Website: bh-photo
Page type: customer-info-address
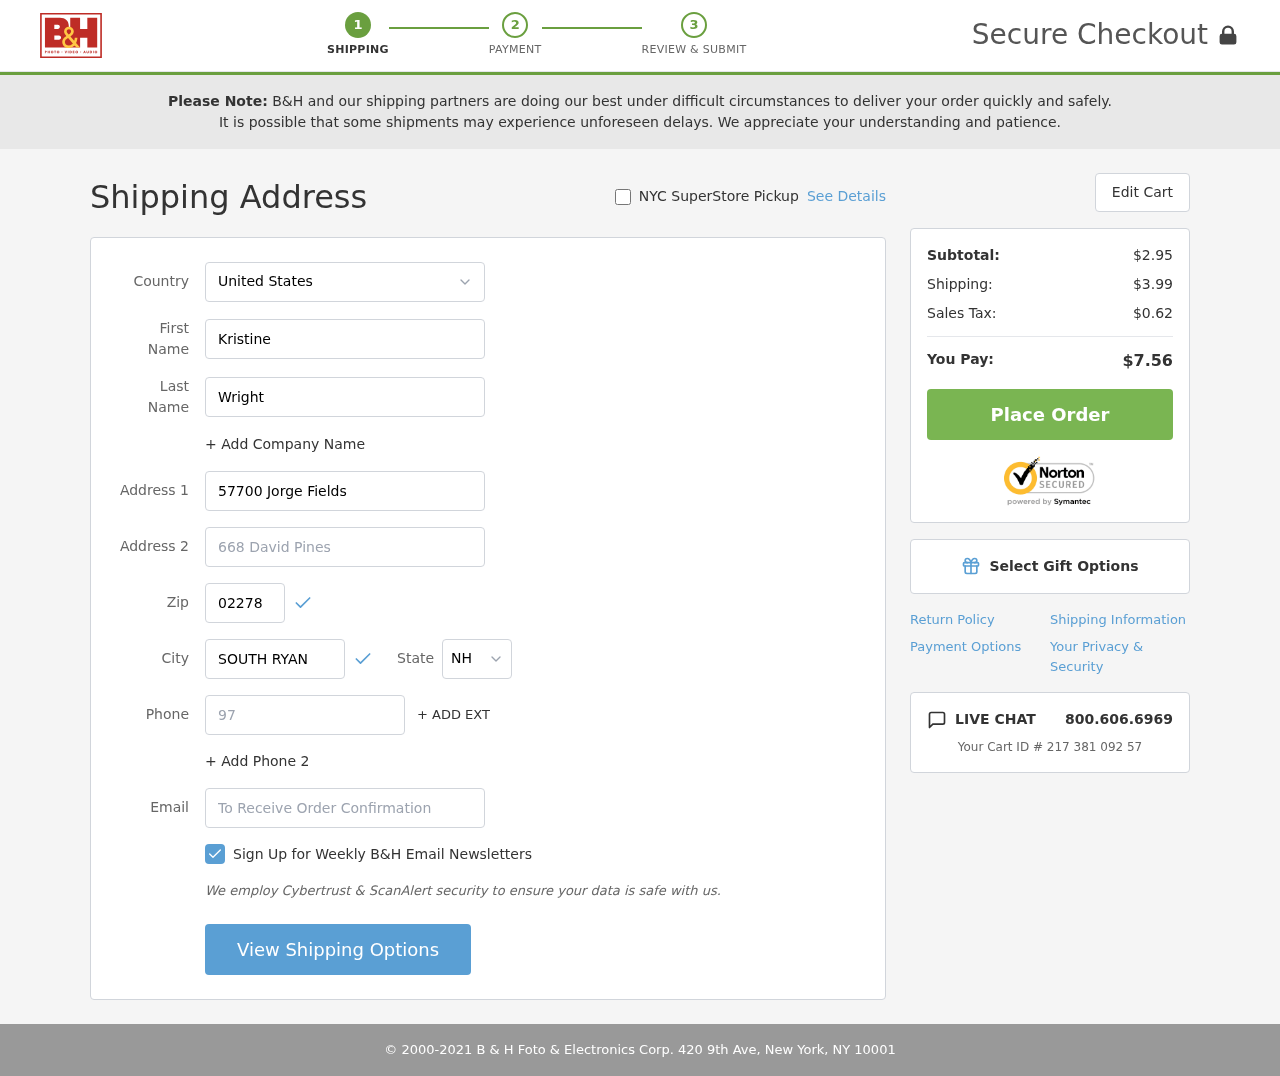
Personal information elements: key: PII_CITY
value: South Ryan
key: PII_COUNTRY
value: United States
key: PII_EMAIL
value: kwright@yahoo.com
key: PII_FIRSTNAME
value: Kristine
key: PII_LASTNAME
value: Wright
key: PII_PHONE
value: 9737414340
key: PII_POSTCODE
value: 02278
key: PII_STATE_ABBR
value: NH
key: PII_STREET
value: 57700 Jorge Fields
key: PII_STREET2
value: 668 David Pines
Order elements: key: ORDER_SUBTOTAL
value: $2.95
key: ORDER_SHIPPING_COST
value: $3.99
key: ORDER_TAX
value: $0.62
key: ORDER_TOTAL
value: $7.56
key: ORDER_ID
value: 217 381 092 57